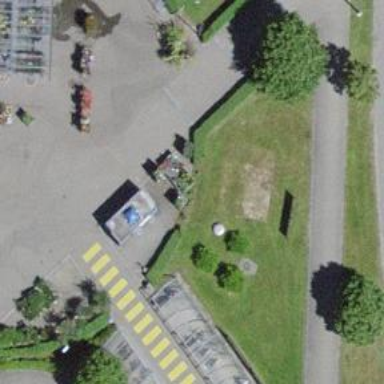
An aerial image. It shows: Covered bicycle parking area.